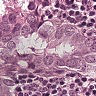
Metastatic tissue present: yes